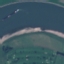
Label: River